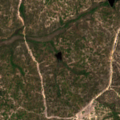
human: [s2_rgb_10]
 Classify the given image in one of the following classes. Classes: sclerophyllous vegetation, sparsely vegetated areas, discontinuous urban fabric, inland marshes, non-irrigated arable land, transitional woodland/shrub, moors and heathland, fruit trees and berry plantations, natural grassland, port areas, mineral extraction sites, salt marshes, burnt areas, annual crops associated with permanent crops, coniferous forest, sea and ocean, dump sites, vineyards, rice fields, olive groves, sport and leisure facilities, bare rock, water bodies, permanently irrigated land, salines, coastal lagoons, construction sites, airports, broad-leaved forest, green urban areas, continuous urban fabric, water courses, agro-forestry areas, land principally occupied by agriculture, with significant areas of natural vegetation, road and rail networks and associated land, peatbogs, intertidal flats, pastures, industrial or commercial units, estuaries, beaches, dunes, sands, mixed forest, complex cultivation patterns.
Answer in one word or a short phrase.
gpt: broad-leaved forest, transitional woodland/shrub